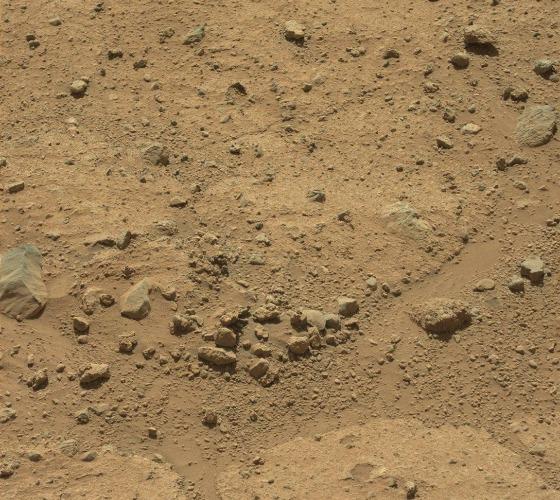
Terrain classes present: Bedrock, Gravel / Sand / Soil, Rock, Shadow